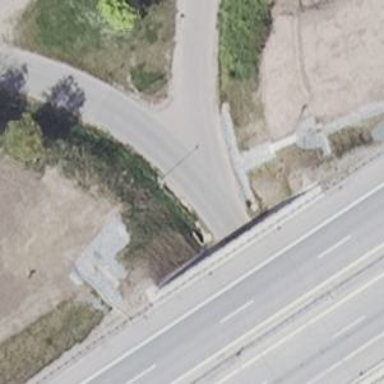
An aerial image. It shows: Tertiary road passing through tunnel with asphalt surface.